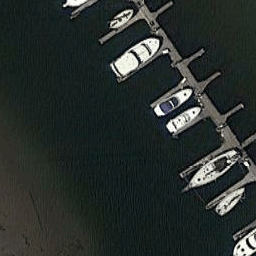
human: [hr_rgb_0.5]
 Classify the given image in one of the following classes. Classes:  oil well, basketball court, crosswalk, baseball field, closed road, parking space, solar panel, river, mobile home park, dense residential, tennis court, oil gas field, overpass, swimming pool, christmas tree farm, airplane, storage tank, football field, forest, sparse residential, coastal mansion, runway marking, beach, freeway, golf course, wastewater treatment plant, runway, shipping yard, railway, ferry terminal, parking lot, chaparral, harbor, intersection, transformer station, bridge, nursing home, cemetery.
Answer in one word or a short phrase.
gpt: harbor